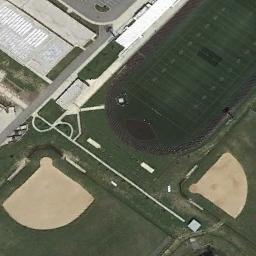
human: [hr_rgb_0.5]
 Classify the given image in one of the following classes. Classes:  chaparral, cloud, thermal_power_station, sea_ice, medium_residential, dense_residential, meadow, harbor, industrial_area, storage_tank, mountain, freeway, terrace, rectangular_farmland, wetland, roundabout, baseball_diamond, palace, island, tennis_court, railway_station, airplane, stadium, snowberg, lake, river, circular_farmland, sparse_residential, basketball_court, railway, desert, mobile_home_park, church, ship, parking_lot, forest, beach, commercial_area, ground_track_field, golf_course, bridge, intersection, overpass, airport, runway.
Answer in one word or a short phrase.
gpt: baseball_diamond